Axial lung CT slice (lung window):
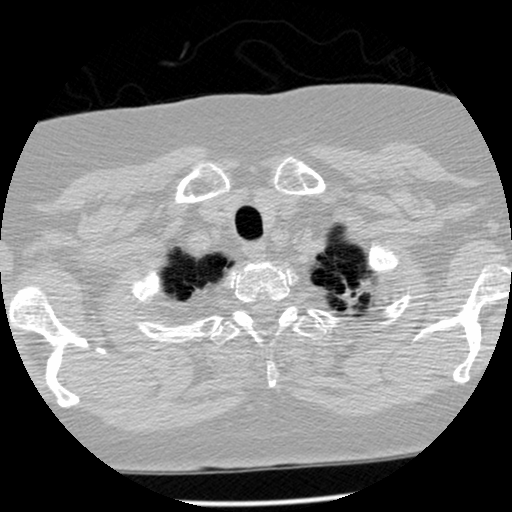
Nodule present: no